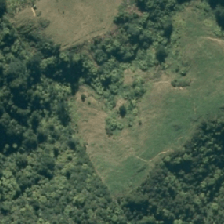
Land cover: broadleaved_indigenous_hardwood